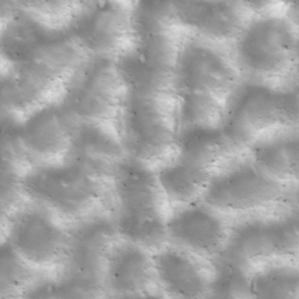
Label: non_frost